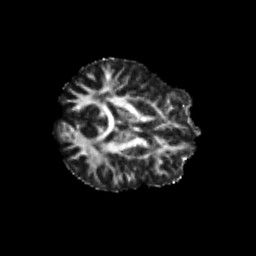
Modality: FA
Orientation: axial
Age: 24
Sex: male
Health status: healthy
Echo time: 0.074 s